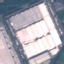
Land use / land cover class: Industrial